Question: When you first click the answer text area, it will pop up a message box
'''
Your Answer
Thanks for contributing an answer to Stack Overflow!
Please make sure you answer the question; this is a Q&A site, not a discussion forum.
Provide details and share your research. Avoid statements based solely on opinion;
only make statements you can back up with an appropriate reference, or
personal experiences.
'''

I am struggling to implement this in my own system. I have checked the <URL>, but it slides the text message box not up.
Does any one know how to implement it?
I am assuming that it uses JavaScript animation.
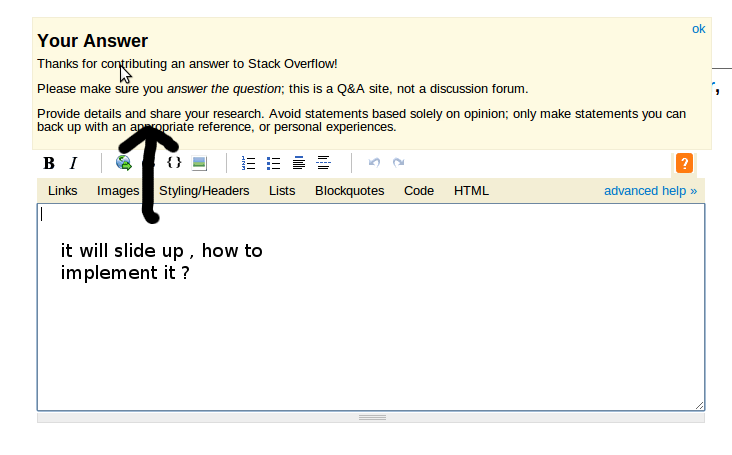
Answer: '''
<!DOCTYPE html>
<html>
<head>
<script src="http://code.jquery.com/jquery-latest.js"></script>
<style type="text/css">
.div1 {
width:400px;
height:100px;
border: 1px solid #777777;
}
.div2 {
width:400px;
height:100px;
border: 1px solid #777777;
overflow:hidden;
}
.help {
background-color:#fefae2;
border: 1px solid #f3eed5;
width:400px;
height:100px;
margin-top:100px;
}
.info-ok{
font-size: 13px;
color:#1087a4;
float:right;
margin-top:5px;
margin-right:5px;
}
.info-head{
font-size: 15px;
font-weight: bold;
margin-top:15px;
margin-right:5px;
}
</style>
</head>
<script type="text/javascript">
function popdown(){
$(".help").animate({
marginTop:"100px",
}, 1000 );
}
function popup(){
$(".help").animate({
marginTop:"0px",
}, 1000 );
}
</script>
<body>
<div class="div1">a</div>
<div class="div2">
<div class="help">
<a class="info-ok" onclick="popdown()">ok</a>
<p class="info-head">Nin De Da An </p>
<p>Gan Xie Nin Dui StackPointerZuo De Gong Xian </p>
<p>Qing Que Bao Nin Hui Da Zhe Ge Wen Ti ,Zhe Shi Yi Ge Wen Da Wang Zhan ,Er Bu Shi Yi Ge Lun Tan </p>
<p></p>
</div>
</div>
<div class="div3">c</div>
<textarea onclick="popup()"></textarea>
</body>
</html>
'''